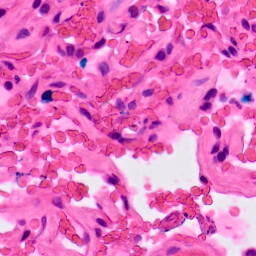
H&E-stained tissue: Lung